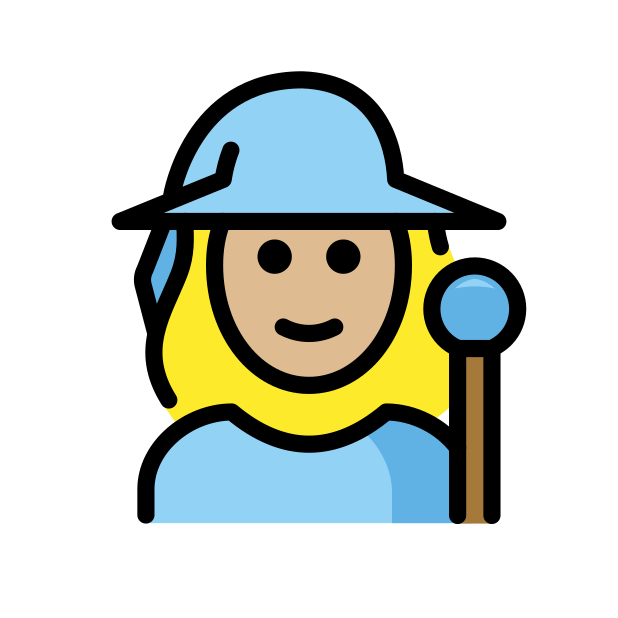
woman mage: medium-light skin tone